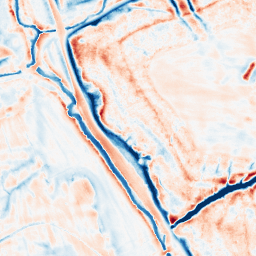
Category: edge_preserving
Decomposition family: bilateral
Decomposition parameters: d: 21
sigma_color: 50
sigma_space: 25
Upsampling method: quadratic
Upsampling parameters: scale: 2
Upsampling scale: 2